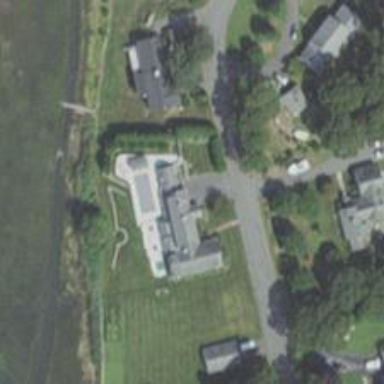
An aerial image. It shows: Driveway.